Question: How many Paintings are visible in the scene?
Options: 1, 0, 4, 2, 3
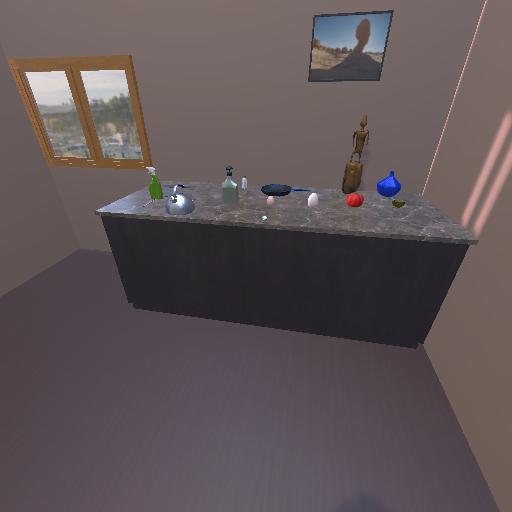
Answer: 1